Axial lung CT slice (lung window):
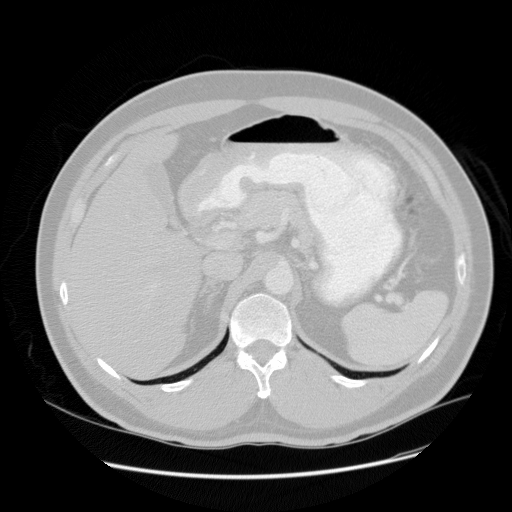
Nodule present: no